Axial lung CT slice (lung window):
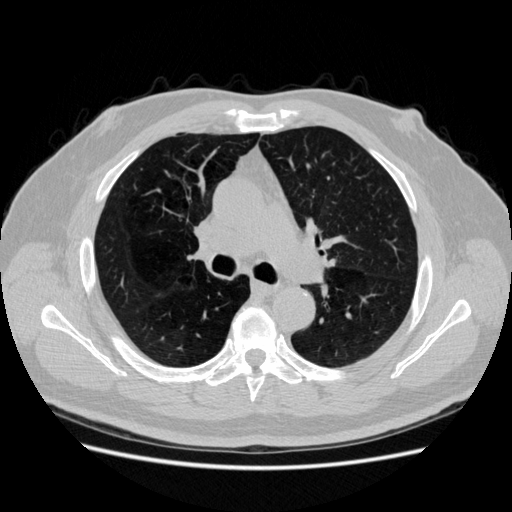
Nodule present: no